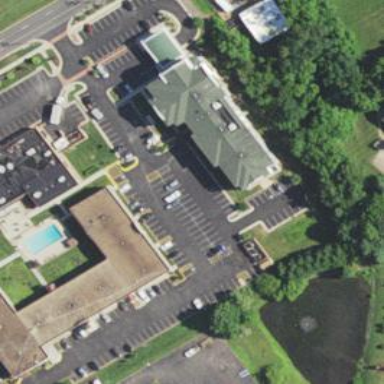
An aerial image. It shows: Hotel building.